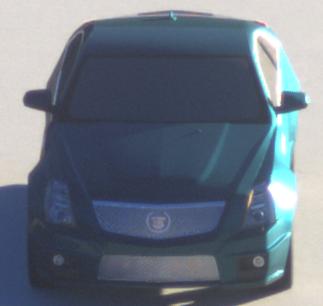
Make: Cadillac
Model: CTS-V
Detailed model: CTS-V (II) Limousine
Model produced from: 2008/11
Model produced until: 2010/12
Doors: 4
Color: blue
Road condition: dry road
Daytime: sunrise or sunset
Contrast: high contrast